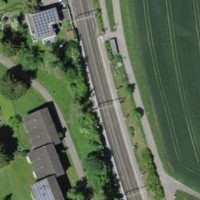
EUNIS habitat code: 57
Species observed at this site:
Pieris rapae
Zygaena filipendulae
Veronica persica